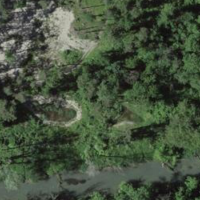
EUNIS habitat code: 43
Species observed at this site:
Timandra comae
Salvia glutinosa
Hippocrepis comosa
Rubus caesius
Scrophularia canina